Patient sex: M
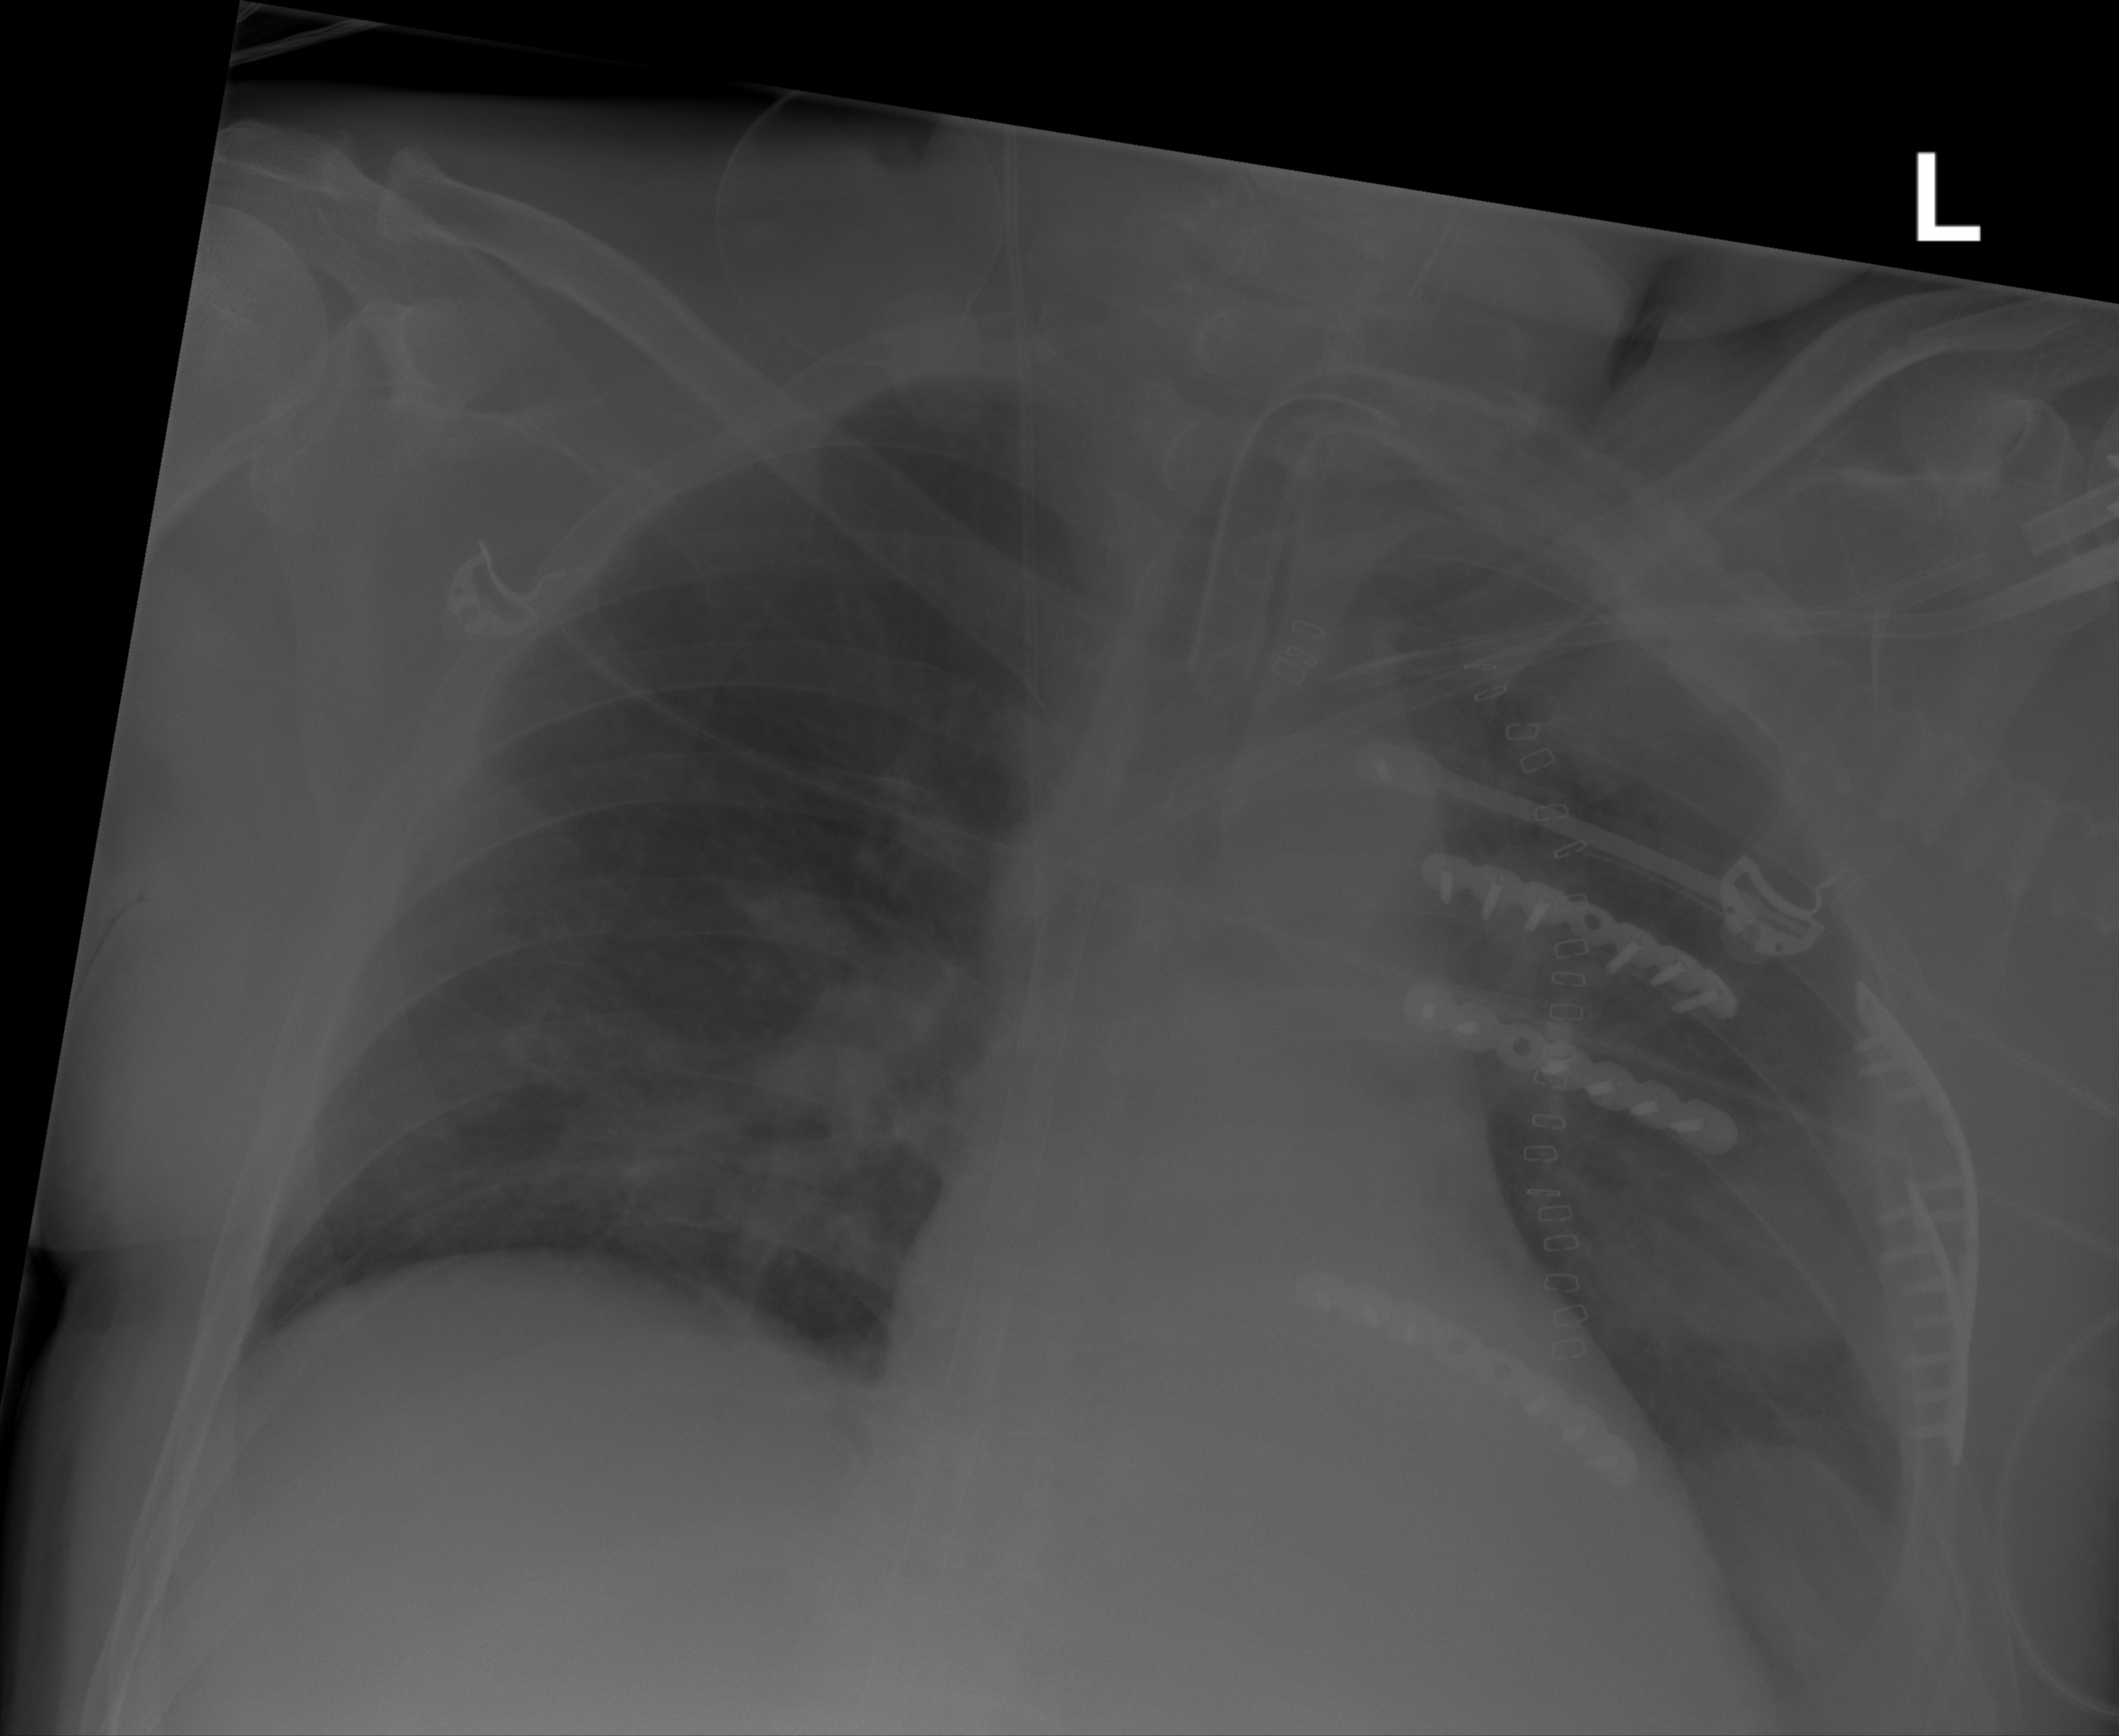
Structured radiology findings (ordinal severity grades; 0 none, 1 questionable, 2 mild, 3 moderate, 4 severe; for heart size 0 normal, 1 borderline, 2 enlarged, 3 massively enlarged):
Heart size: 0
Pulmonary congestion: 0
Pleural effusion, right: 0
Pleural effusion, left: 2
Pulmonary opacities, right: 2
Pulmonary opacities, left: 0
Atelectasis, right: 0
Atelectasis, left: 2